Question: I went though on <URL> tutorial to link my 'Cocoa Touch Framework' to my app.
It works for iOS device but not for simulator. Why? I get a lot of linking error when simulator build product was added, but it works when iOS device build product is added.

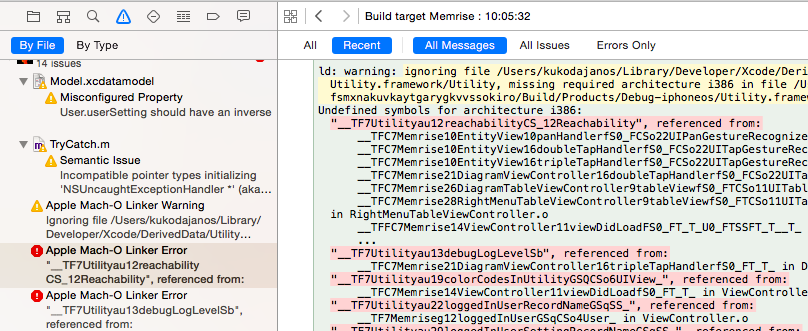
Answer: Finally the fix was to clear the '~/Library/Developer/Xcode/DerivedData' folder? Clean then build. I am sure I pressed 'CMD + K' and 'SHIFT + ALT + CMD + K' previously, but it seems it was not enough. Now I can run in simulator.
<URL>